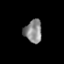
Tissue: prostate
Cell type: T cells
Senescence score: 0.3145
Nuclear area (px): 396
Mean DAPI intensity: 135.75